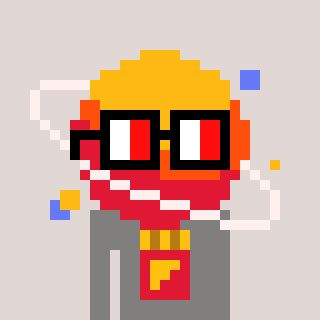
a pixel art character with square glasses with black frames and red eyes, a saturn-shaped head and a bluegrey-colored body on a warm background